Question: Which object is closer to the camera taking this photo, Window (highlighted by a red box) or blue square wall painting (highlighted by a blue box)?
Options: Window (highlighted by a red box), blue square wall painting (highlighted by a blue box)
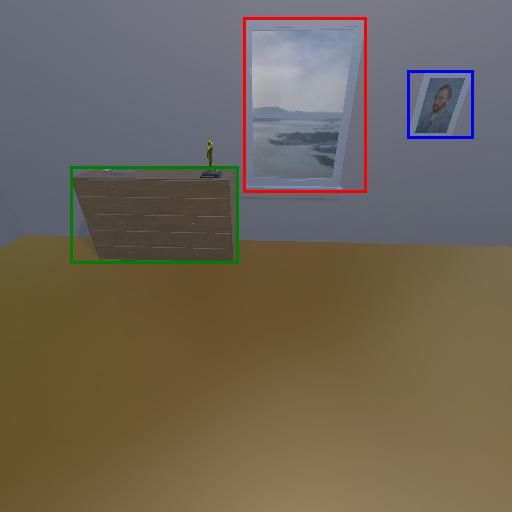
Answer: Window (highlighted by a red box)